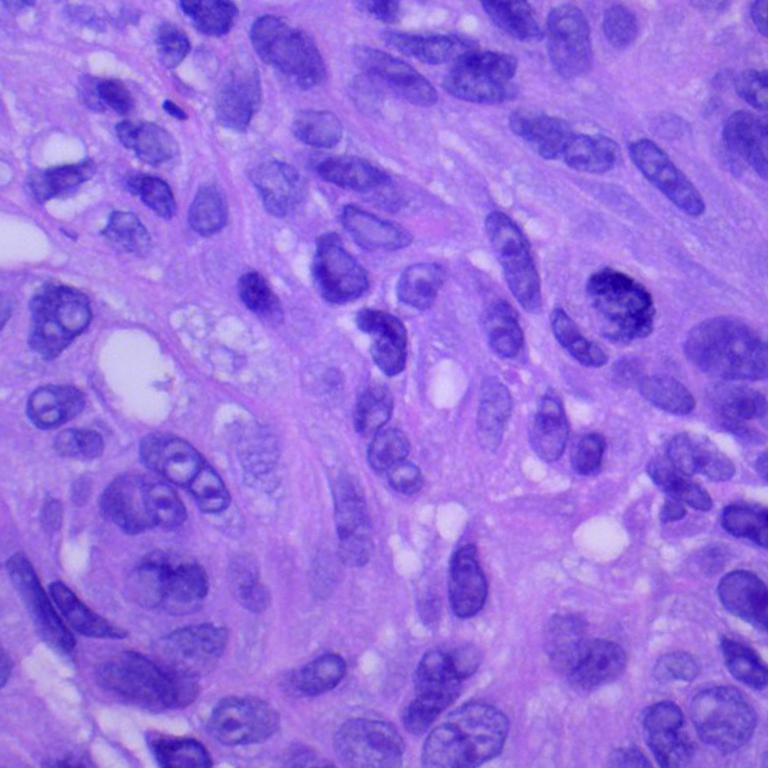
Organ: lung
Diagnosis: squamous carcinomas